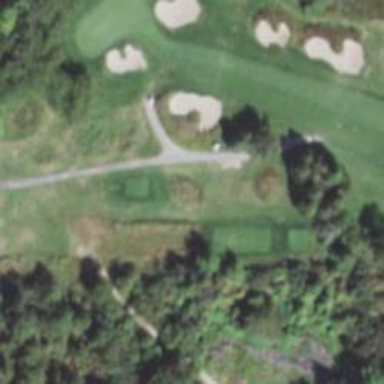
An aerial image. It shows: Pathway for golfing.